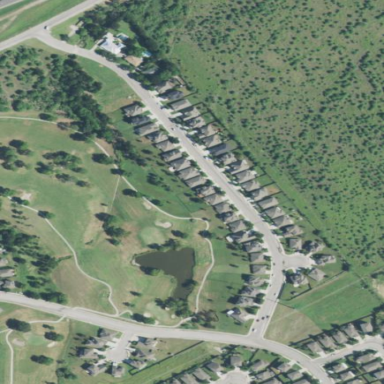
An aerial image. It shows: This residential area consists of single-family homes.